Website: macys
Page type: delivery-shipping
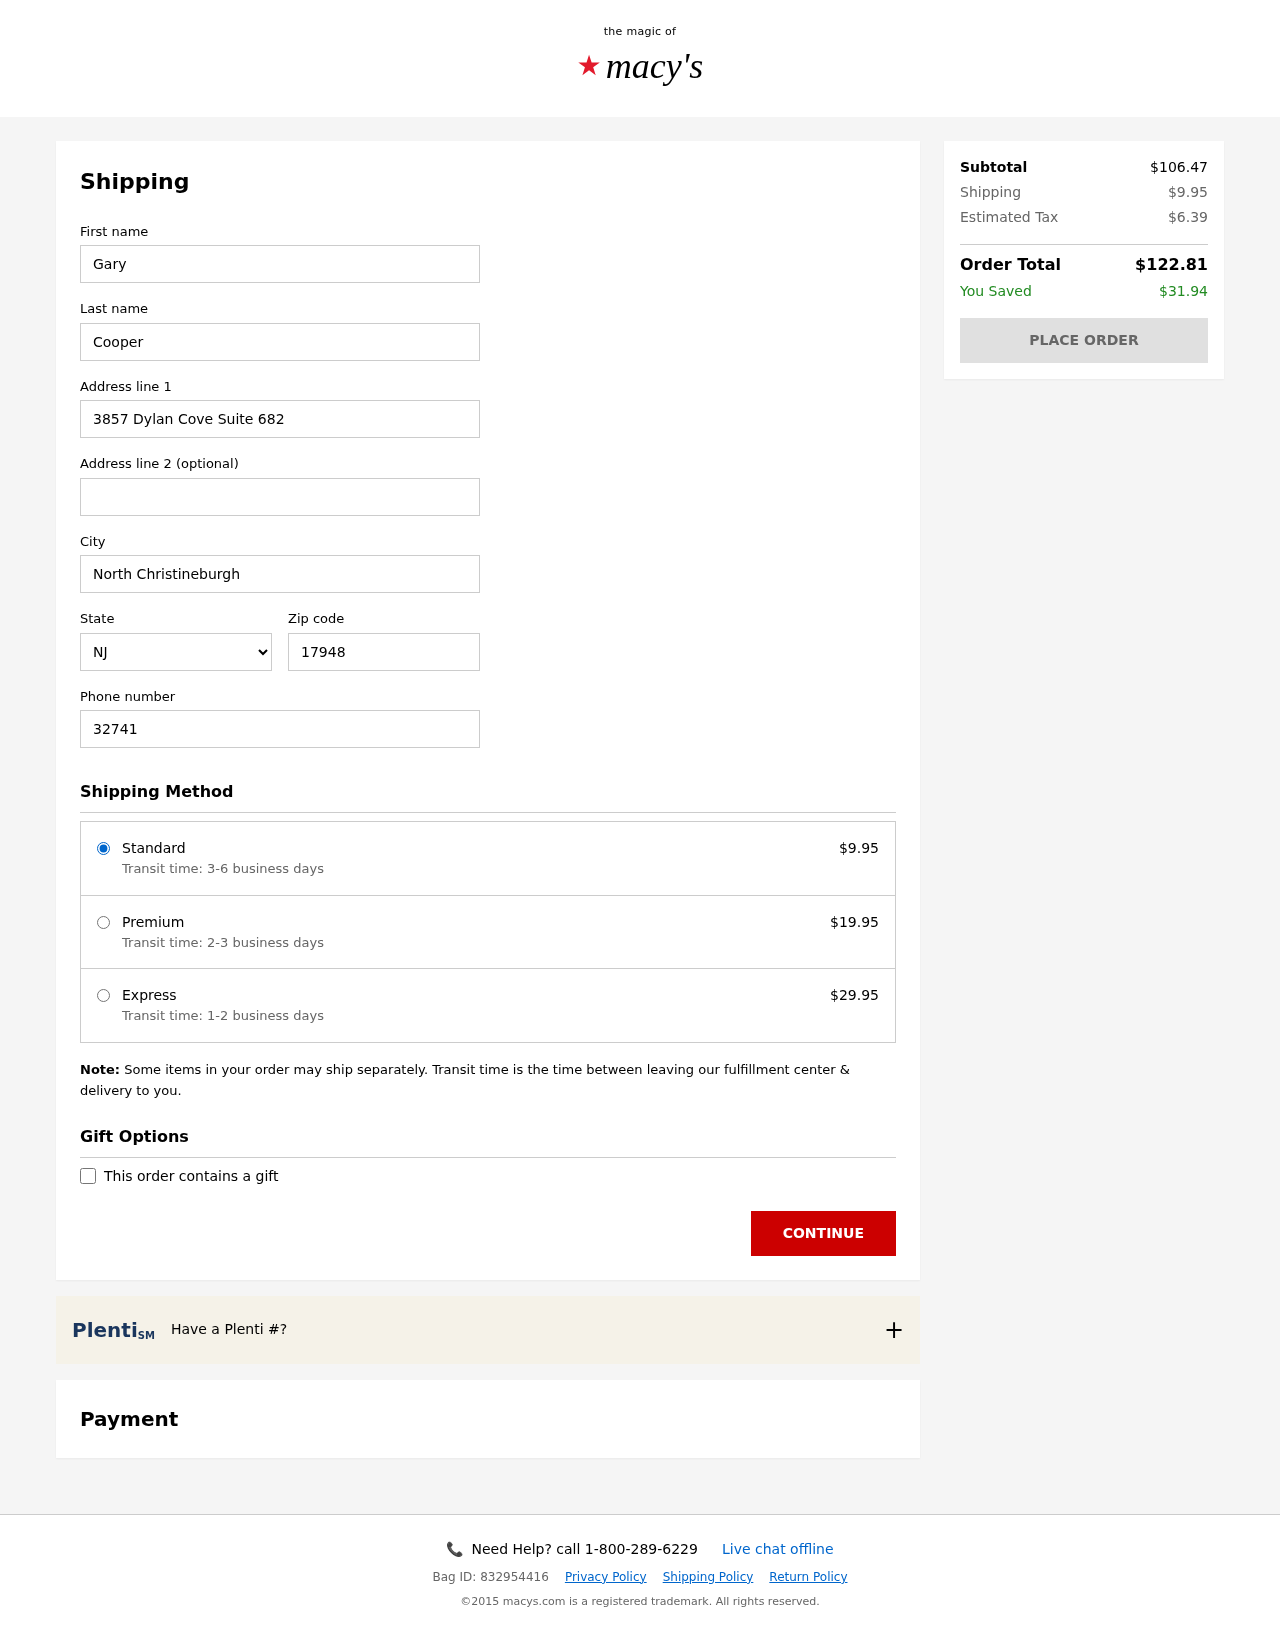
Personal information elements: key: PII_CITY
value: North Christineburgh
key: PII_FIRSTNAME
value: Gary
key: PII_LASTNAME
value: Cooper
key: PII_PHONE
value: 3274118930
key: PII_POSTCODE
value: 17948
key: PII_STATE_ABBR
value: NJ
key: PII_STREET
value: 3857 Dylan Cove Suite 682
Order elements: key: ORDER_SHIPPING_COST
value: $9.95
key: ORDER_SHIPPING_PREMIUM
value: $19.95
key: ORDER_SHIPPING_EXPRESS
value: $29.95
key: ORDER_SUBTOTAL
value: $106.47
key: ORDER_TAX
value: $6.39
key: ORDER_TOTAL
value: $122.81
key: ORDER_SAVINGS
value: $31.94